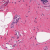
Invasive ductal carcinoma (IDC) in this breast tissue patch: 0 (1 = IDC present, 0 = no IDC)